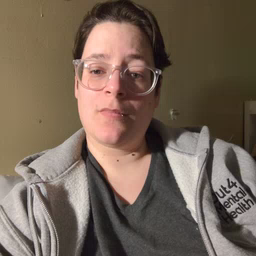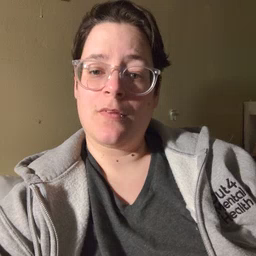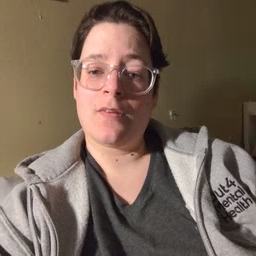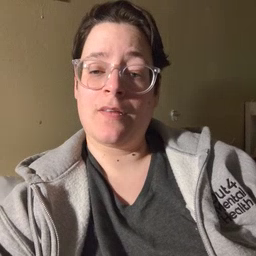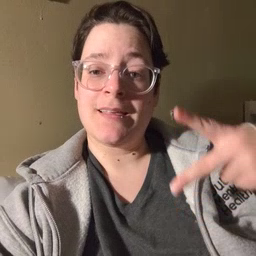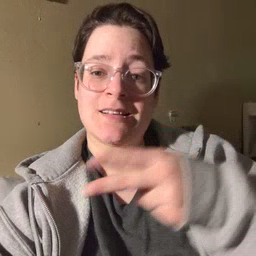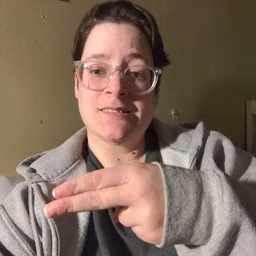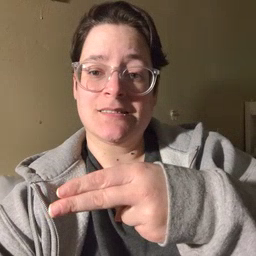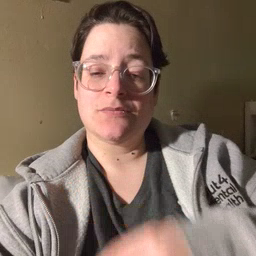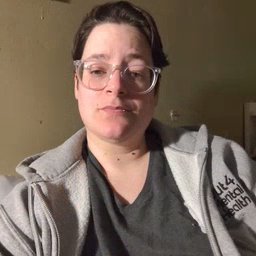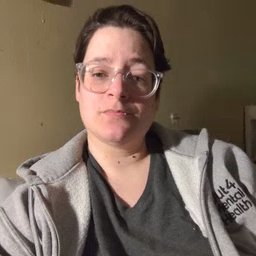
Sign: cut